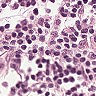
Metastatic tissue present: no